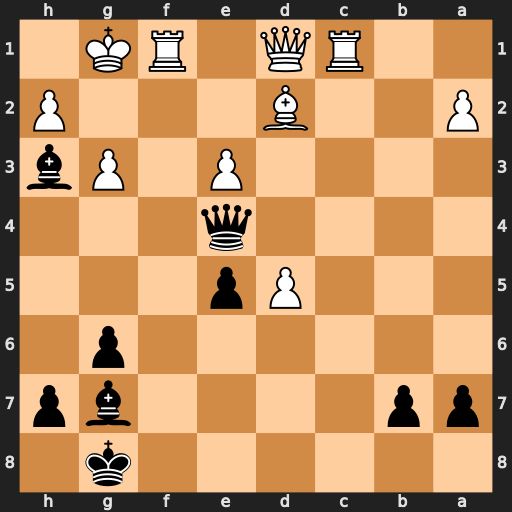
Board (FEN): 6k1/pp4bp/6p1/3Pp3/4q3/4P1Pb/P2B3P/2RQ1RK1
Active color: b
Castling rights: -
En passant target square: -
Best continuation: Qg2#